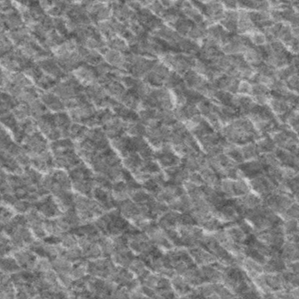
Label: frost